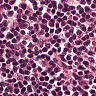
Metastatic tissue present: no